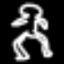
Label: frog